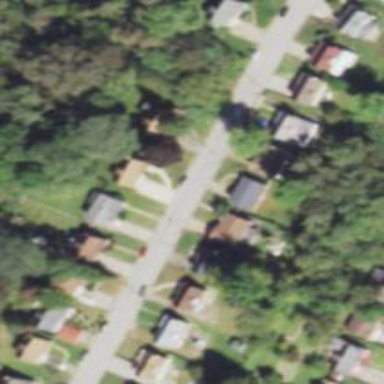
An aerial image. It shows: Driveway.